Question: Hi guys so my problem is possibly either a stats or a programming issue. I have two xts time series of mostly overlapping time periods and I'm simply plotting a regression of their log differences:
'''
logdiff <- merge.xts(diff(log(ts1)),diff(log(ts2)))
plot(logdiff[,1],logdiff[,2])
abline(lm(logdiff[,1]~logdiff[,2]),col=2)
'''
which gives me this plot

So just on an intuitive level I would rather the regression line fit the wider range of data points even if this result its giving me is technically the correct one on a least squares basis. Is there any inbuilt capability to do this "broader regression" or do i have to resort to manual fudging?
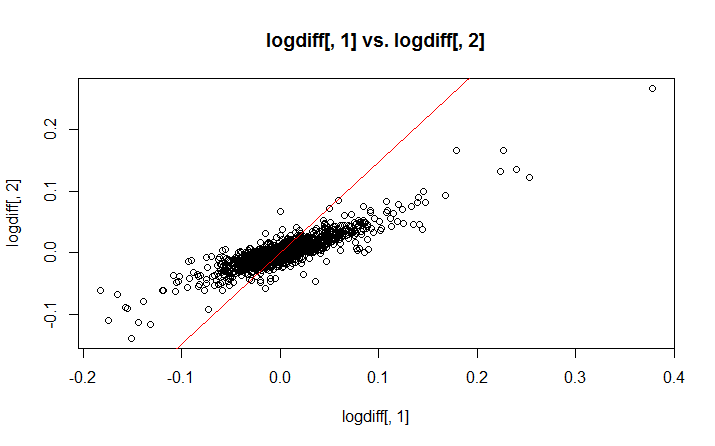
Answer: I think you are plotting y as a function of x, but regressing x as a function of y.
Try 'abline(lm(logdiff[,2]~logdiff[,1]),col=2)' -- and yes, using column names instead of indices is a good idea.